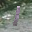
Label: 1